Field crop: maize
Growth stage: 2
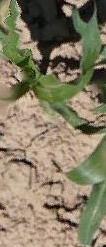
Species: maize